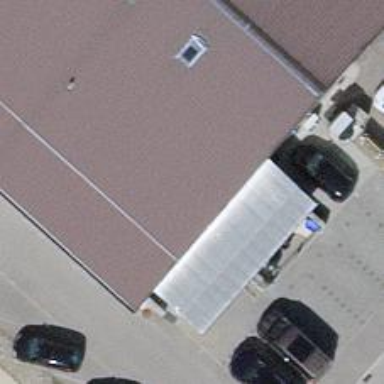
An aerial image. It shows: Restaurant.